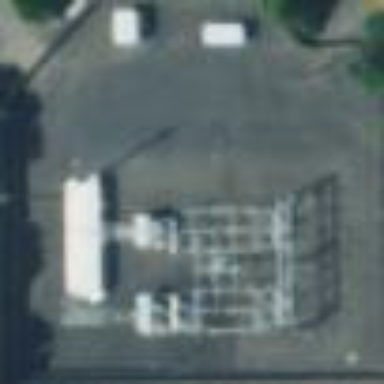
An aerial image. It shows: Minor distribution power substation.